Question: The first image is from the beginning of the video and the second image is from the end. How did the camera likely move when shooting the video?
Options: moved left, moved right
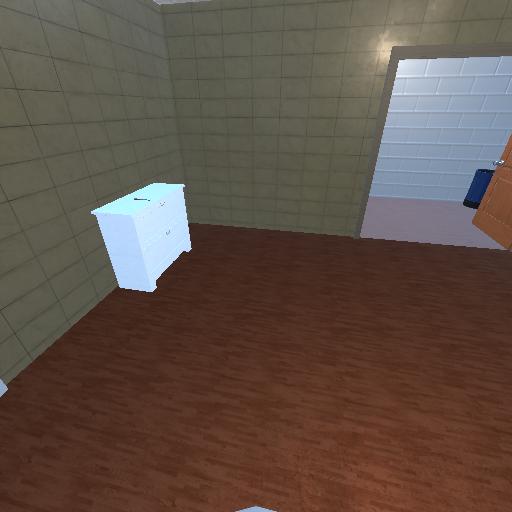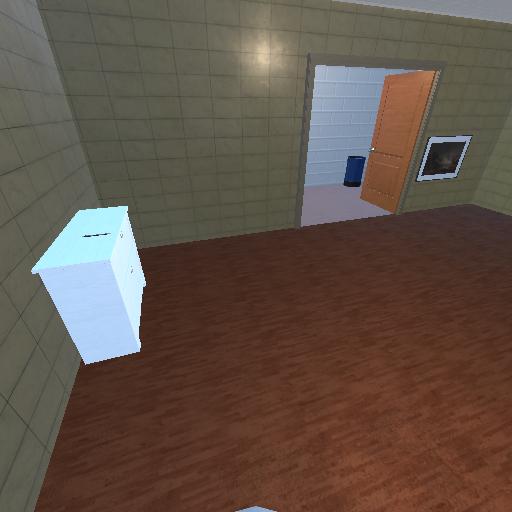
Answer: moved left